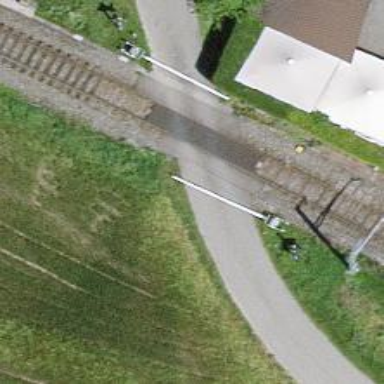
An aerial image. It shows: Level crossing on the railway with lights and full barrier.